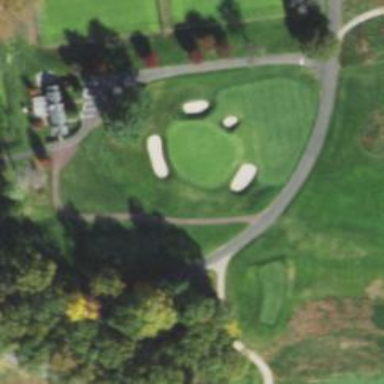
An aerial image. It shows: Golf hole.